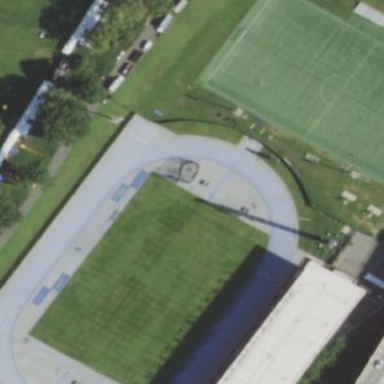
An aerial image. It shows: Stadium designed for athletics.